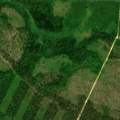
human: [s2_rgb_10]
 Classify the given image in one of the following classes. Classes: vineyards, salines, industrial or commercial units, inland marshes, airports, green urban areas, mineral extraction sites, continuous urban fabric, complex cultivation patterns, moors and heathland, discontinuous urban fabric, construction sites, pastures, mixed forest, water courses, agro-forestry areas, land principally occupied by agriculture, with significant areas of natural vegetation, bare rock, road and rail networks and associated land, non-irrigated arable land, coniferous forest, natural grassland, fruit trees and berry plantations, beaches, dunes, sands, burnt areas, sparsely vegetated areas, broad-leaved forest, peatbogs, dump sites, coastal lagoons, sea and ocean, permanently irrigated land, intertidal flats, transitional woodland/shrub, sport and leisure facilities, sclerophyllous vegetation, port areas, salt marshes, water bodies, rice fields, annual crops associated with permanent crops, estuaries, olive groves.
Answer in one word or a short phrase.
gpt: coniferous forest, mixed forest, transitional woodland/shrub